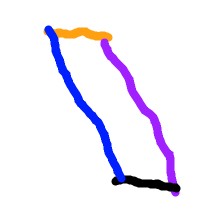
Shape: parallelogram